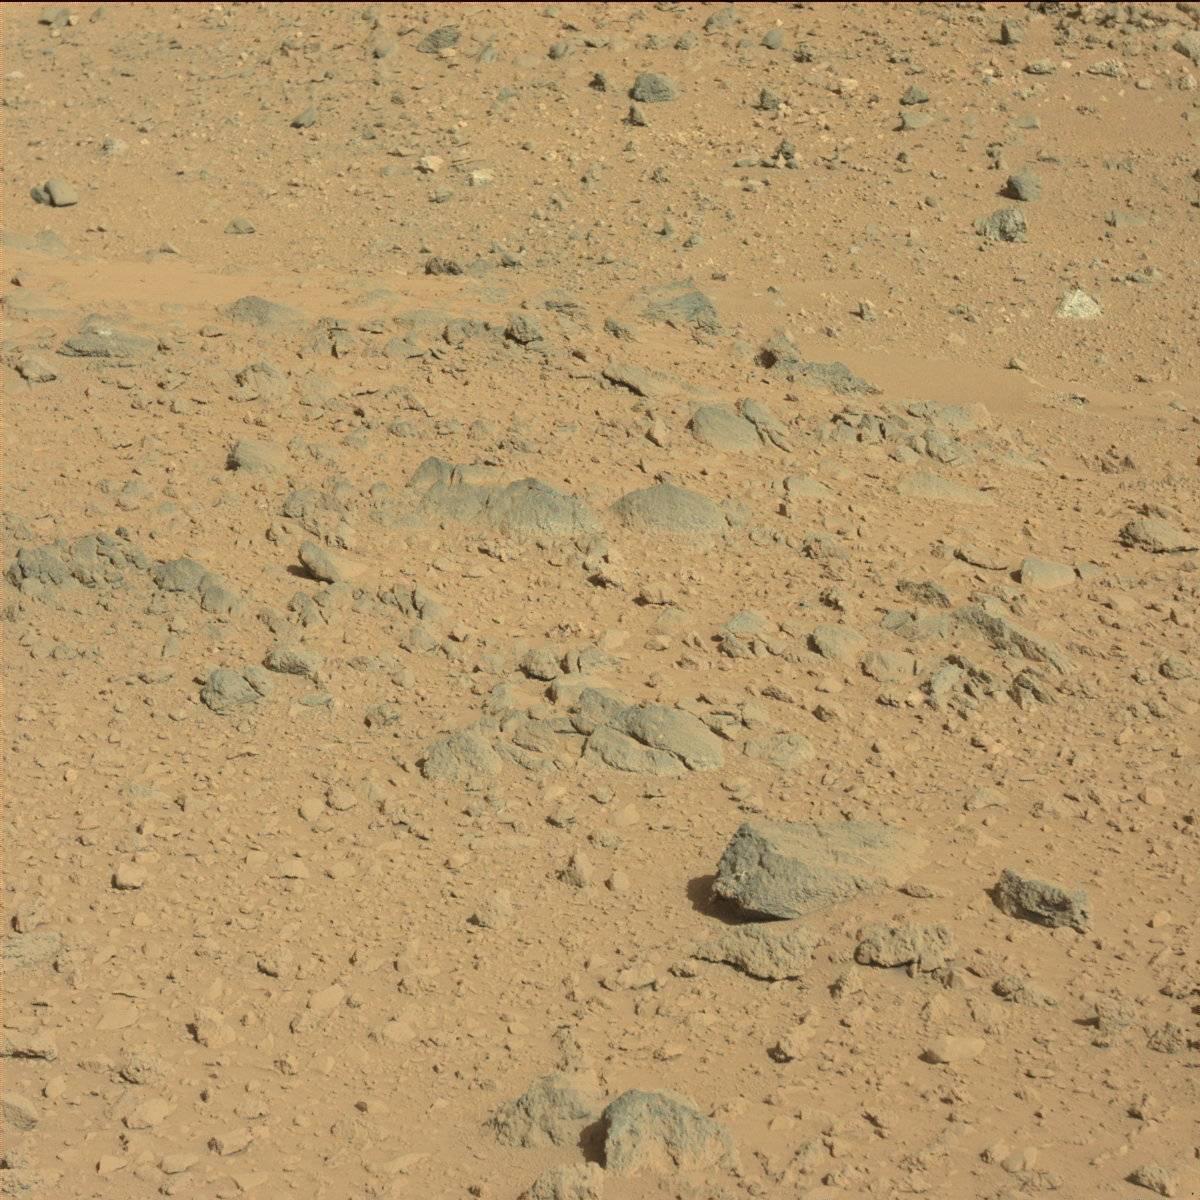
Terrain classes present: Bedrock, Sand / Soil